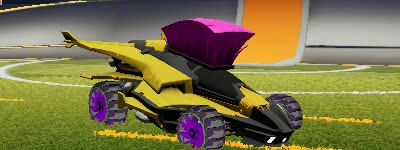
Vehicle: aftershock